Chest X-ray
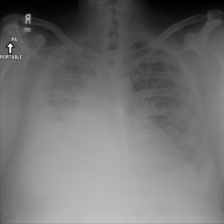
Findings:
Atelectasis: negative
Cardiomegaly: negative
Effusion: negative
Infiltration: positive
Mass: negative
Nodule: negative
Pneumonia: negative
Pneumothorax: negative
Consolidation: negative
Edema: negative
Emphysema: negative
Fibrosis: negative
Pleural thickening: negative
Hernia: negative